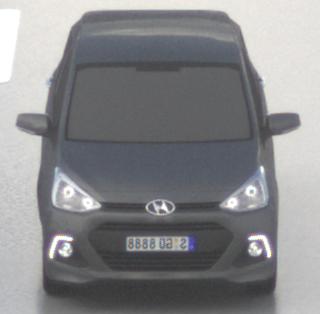
Make: Hyundai
Model: i10
Detailed model: Gen. 2
Model produced from: 2013
Model produced until: 2019
Doors: 5
Color: gray
Road condition: wet road
Daytime: morning or afternoon
Contrast: low contrast